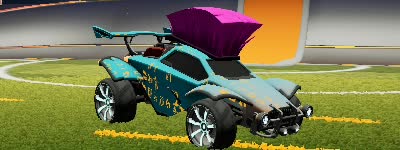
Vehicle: octane